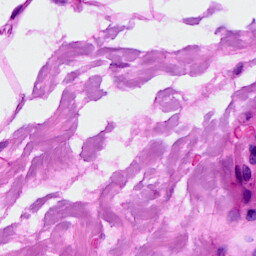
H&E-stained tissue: Breast